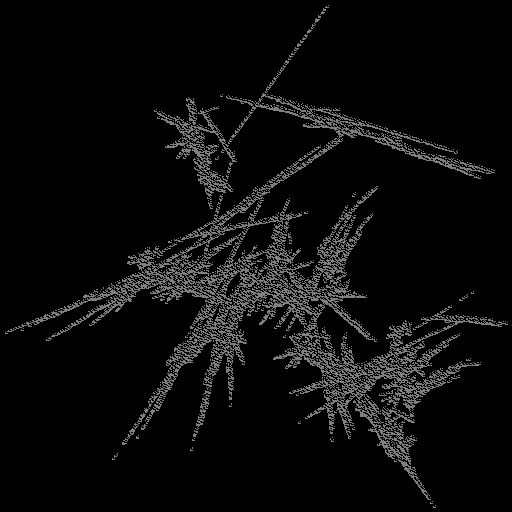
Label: groundpine